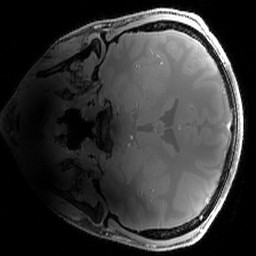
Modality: PDw
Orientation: coronal
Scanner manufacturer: siemens
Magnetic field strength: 6.98 T
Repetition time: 1.39 s
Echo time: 0.00139 s